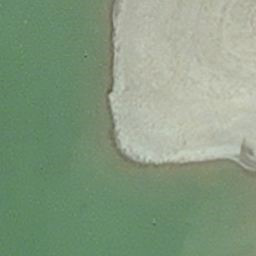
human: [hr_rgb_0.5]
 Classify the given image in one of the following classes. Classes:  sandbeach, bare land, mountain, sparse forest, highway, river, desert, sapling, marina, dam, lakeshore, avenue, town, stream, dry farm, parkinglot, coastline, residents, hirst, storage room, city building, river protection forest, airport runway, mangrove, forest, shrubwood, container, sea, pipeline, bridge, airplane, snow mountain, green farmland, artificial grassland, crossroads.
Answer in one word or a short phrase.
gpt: hirst